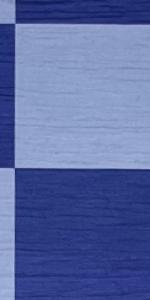
Label: Empty